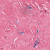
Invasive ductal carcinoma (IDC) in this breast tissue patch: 0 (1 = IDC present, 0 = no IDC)